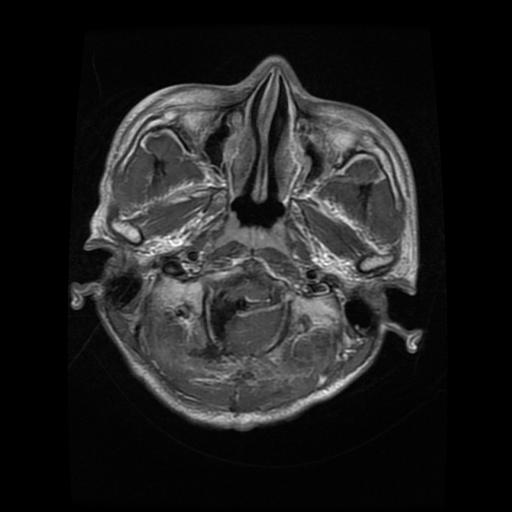
Label: glioma